Field crop: maize
Growth stage: 1
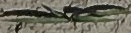
Species: sorghum